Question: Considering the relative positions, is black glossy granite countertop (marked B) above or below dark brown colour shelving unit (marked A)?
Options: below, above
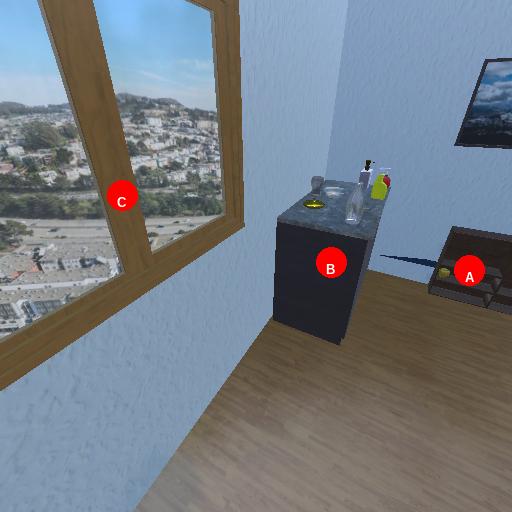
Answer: below